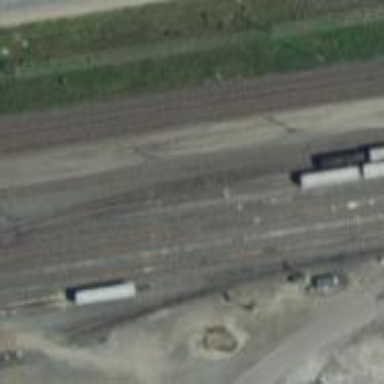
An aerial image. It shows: Railway yard used for servicing trains.